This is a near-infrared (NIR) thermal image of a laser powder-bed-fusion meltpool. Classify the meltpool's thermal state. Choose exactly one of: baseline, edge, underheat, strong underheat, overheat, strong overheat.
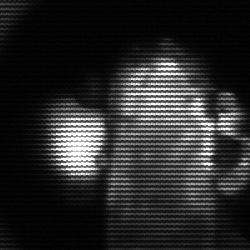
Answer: strong underheat